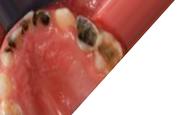
Condition: Caries